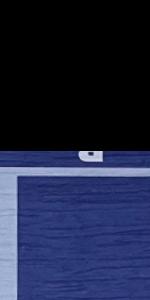
Label: Empty